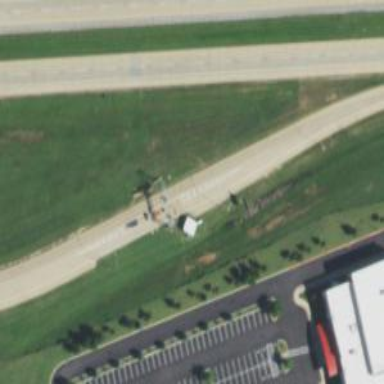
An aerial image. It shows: Toll gantry on the road.